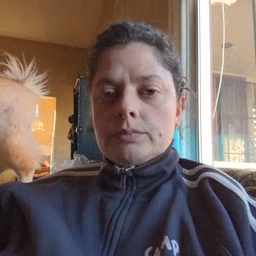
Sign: clown